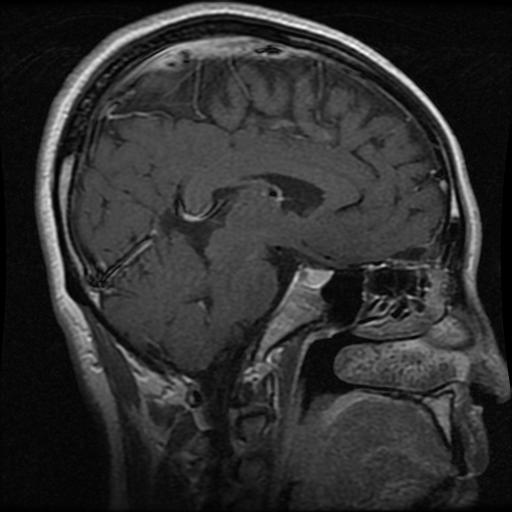
Label: pituitary